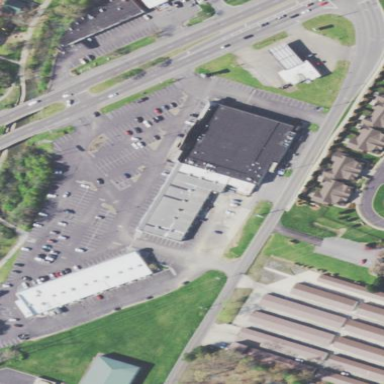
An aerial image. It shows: Supermarket building.